Interaction volume radius: 10 \u00c5
Interaction volume height: 15 \u00c5
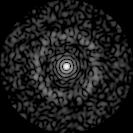
Disorder parameter: 0.8217